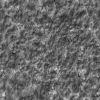
Atmospheric dust classification: not_dusty